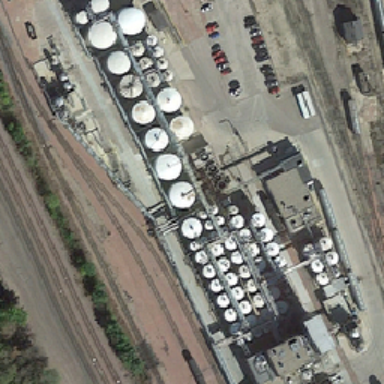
There are many thick trays .